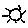
Label: sun